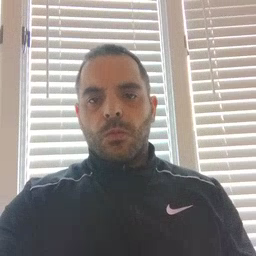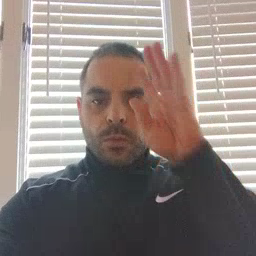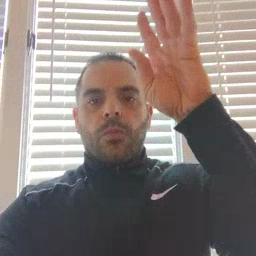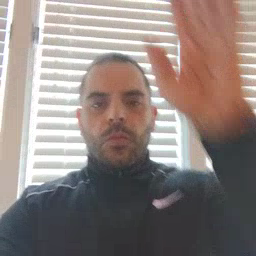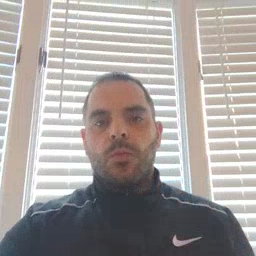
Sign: pretend